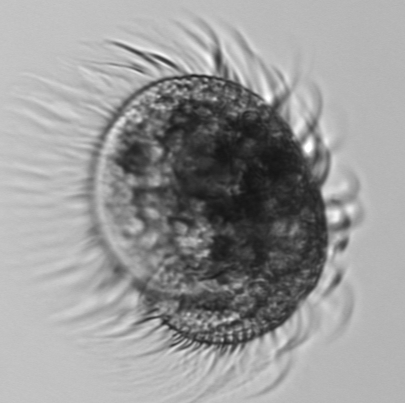
Label: Pelagostrobilidium